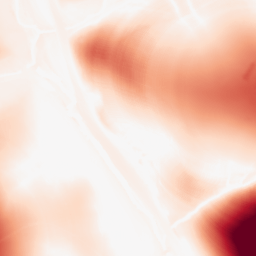
Category: morphological
Decomposition family: morphological
Decomposition parameters: operation: opening
size: 100
Upsampling method: bicubic
Upsampling parameters: scale: 8
Upsampling scale: 8